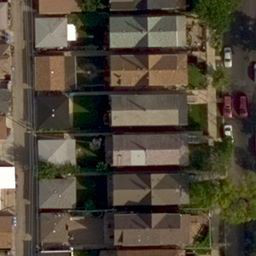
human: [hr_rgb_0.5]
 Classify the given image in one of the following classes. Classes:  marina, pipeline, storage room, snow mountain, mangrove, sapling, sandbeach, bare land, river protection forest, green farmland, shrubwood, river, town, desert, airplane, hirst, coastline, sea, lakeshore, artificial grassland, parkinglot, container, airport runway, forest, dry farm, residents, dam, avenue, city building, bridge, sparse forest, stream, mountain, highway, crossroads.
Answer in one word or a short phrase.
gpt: residents